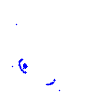
Particle: electron